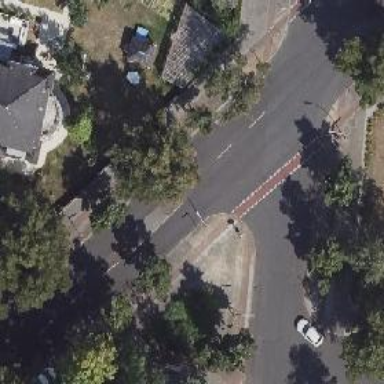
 and cycle track. There is also traffic island for traffic calming measures."